Interaction volume radius: 10 \u00c5
Interaction volume height: 10 \u00c5
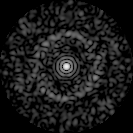
Disorder parameter: 0.8436